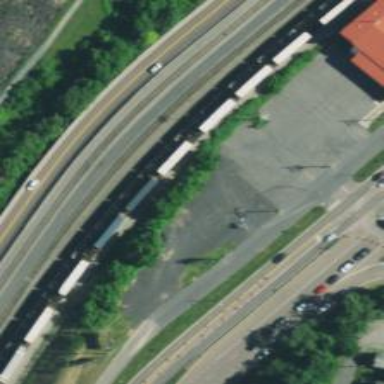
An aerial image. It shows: Railway yard.